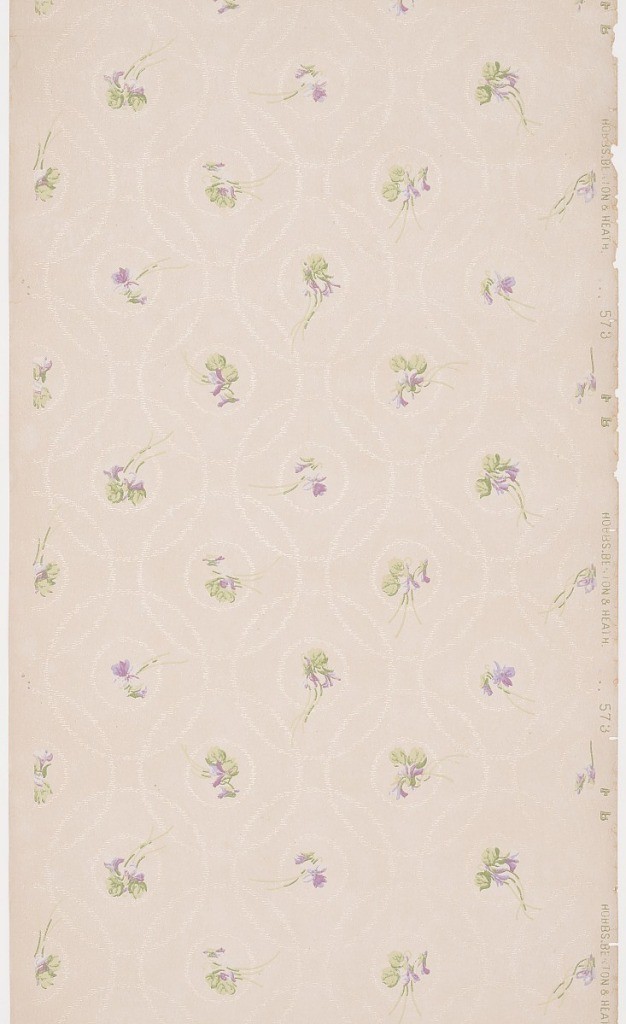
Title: Ceiling paper
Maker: Hobbs, Benton & Heath, Hoboken, New Jersey
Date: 1905–1915
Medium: Machine-printed paper, liquid mica
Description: On light gray ground, staggered flowers in green and purple; ground has light silver-white circles.